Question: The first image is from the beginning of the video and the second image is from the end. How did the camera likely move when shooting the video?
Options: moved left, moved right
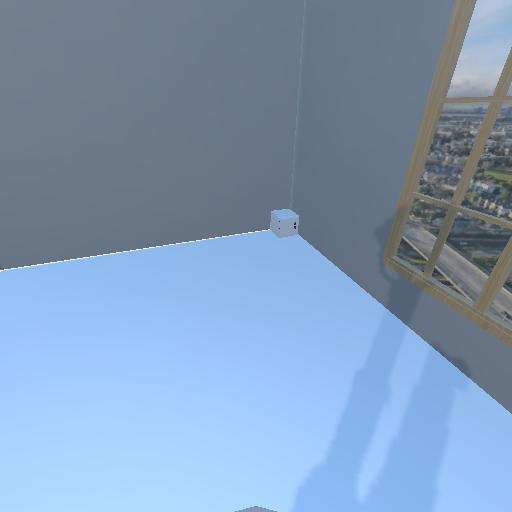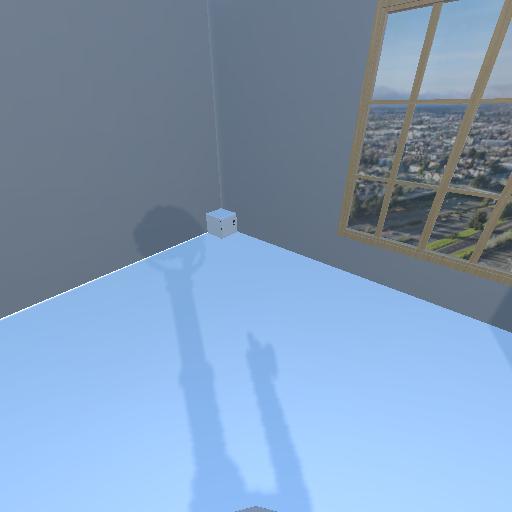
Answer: moved left